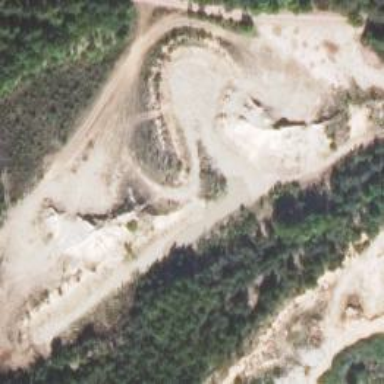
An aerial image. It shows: Quarry for sand extraction.